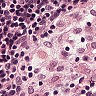
Metastatic tissue present: no